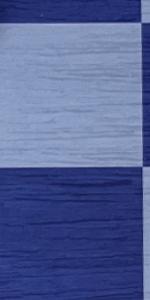
Label: Empty